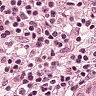
Metastatic tissue present: yes